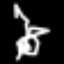
Label: squiggle